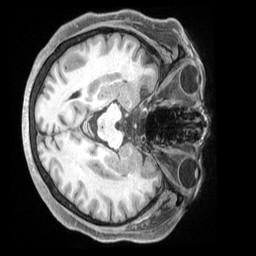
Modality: T1w
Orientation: axial
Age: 66
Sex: female
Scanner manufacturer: siemens
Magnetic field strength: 3 T
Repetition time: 2.5 s
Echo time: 0.00222 s